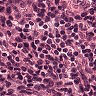
Metastatic tissue present: no